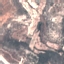
Land use / land cover: HerbaceousVegetation